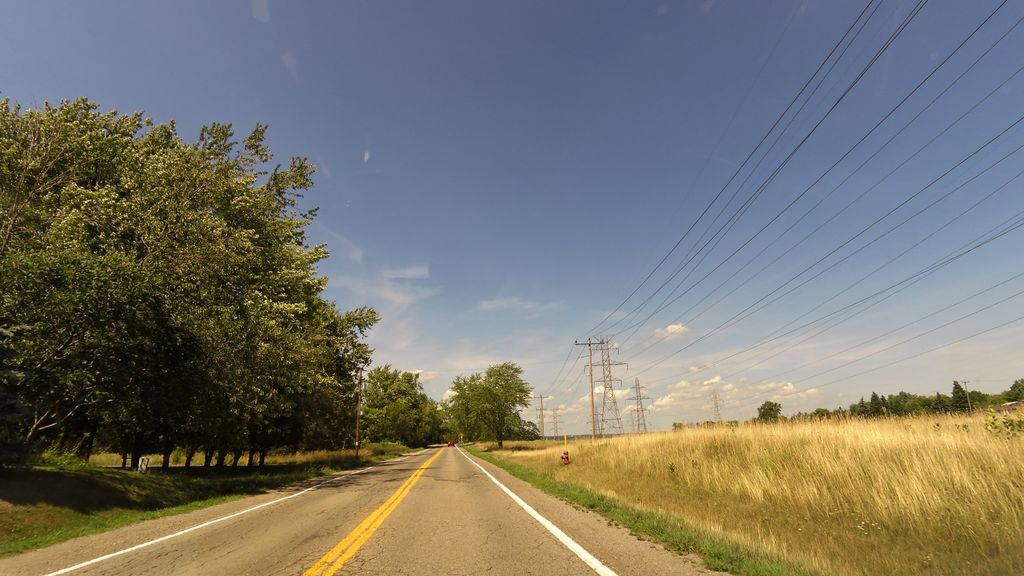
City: hamilton